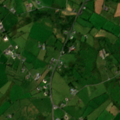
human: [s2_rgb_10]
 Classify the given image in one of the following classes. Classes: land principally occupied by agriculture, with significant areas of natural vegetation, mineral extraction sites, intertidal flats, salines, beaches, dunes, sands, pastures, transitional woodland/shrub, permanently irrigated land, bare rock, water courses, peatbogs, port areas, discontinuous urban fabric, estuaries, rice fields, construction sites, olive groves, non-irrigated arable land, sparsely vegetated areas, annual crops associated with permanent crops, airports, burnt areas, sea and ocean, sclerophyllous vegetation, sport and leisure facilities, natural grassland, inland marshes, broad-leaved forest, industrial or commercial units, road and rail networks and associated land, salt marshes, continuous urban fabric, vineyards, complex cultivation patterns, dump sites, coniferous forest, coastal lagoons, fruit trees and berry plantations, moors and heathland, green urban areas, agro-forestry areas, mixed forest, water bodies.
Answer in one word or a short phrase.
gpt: pastures, land principally occupied by agriculture, with significant areas of natural vegetation